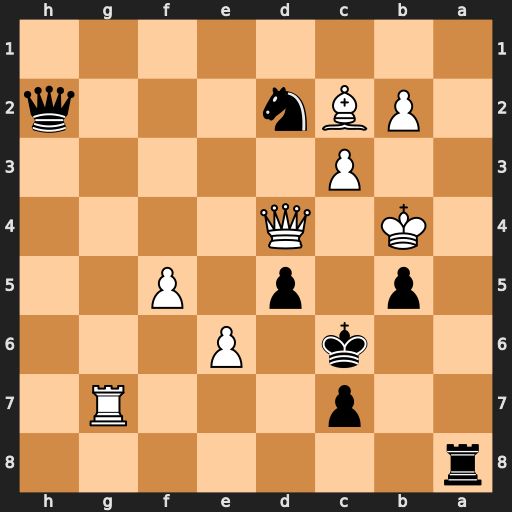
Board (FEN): r7/2p3R1/2k1P3/1p1p1P2/1K1Q4/2P5/1PBn3q/8
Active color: b
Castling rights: -
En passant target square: -
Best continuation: Qd6+ Qc5+ Qxc5#